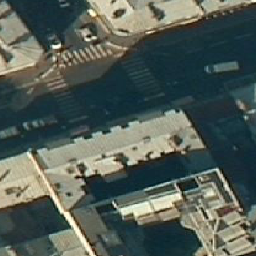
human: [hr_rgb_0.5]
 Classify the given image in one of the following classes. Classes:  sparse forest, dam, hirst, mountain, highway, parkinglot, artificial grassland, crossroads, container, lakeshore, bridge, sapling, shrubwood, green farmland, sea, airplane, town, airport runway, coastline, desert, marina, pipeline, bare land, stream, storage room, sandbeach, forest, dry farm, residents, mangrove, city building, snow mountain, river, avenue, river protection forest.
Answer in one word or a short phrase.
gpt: city building